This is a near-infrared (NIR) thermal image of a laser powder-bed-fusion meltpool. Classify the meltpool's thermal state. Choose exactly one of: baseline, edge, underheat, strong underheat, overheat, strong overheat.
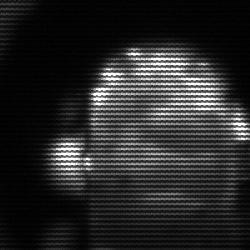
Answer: baseline